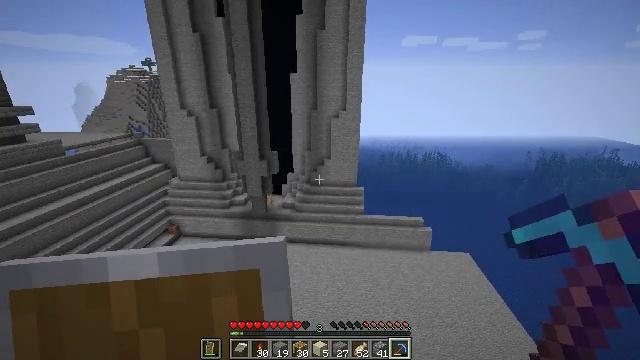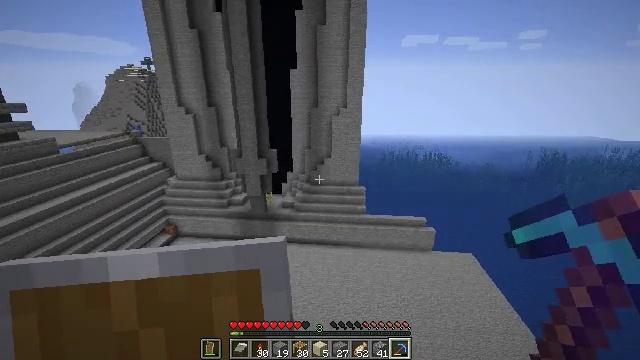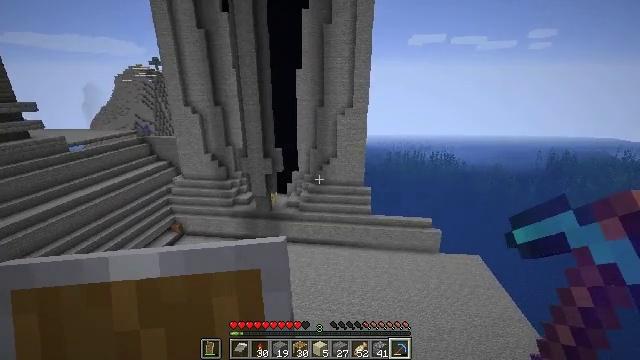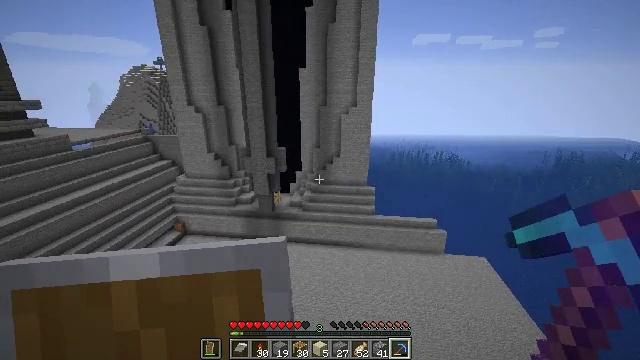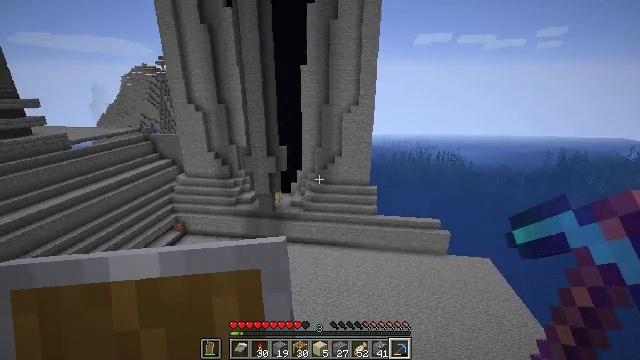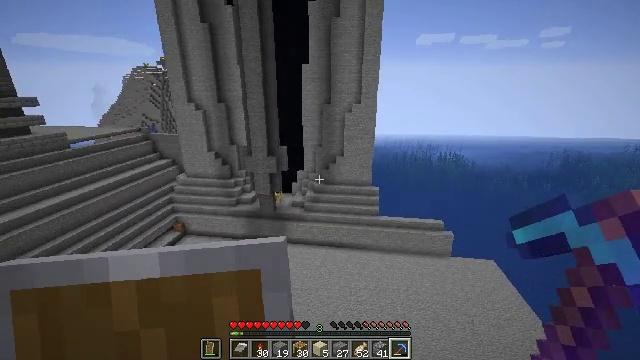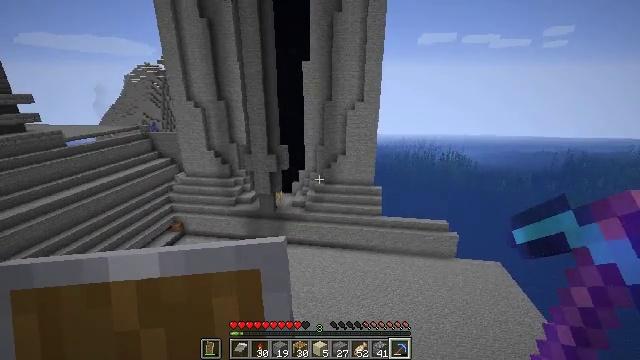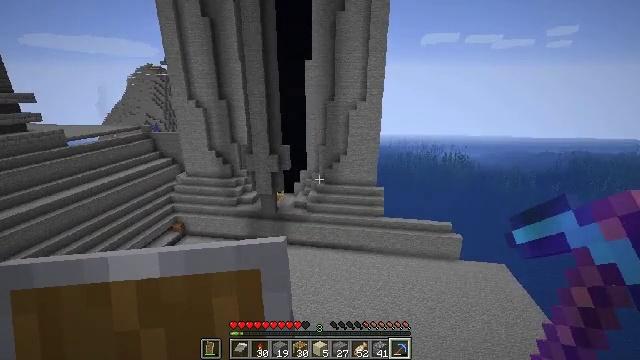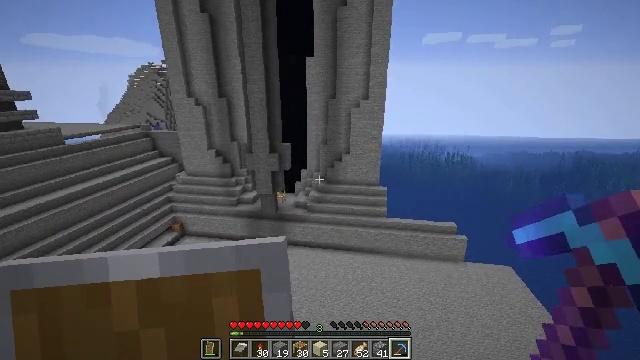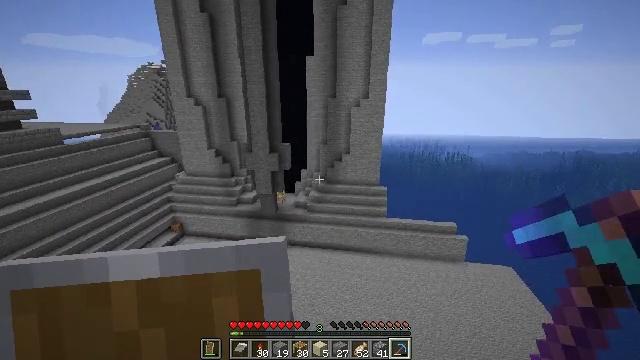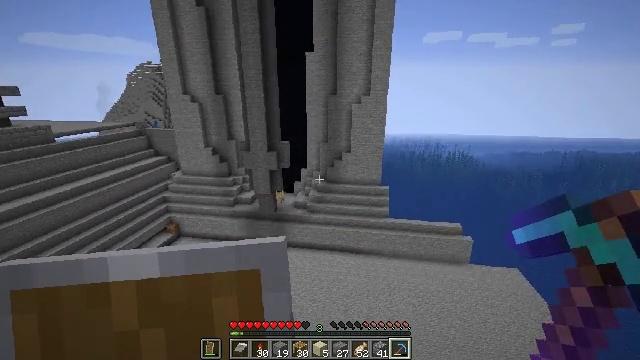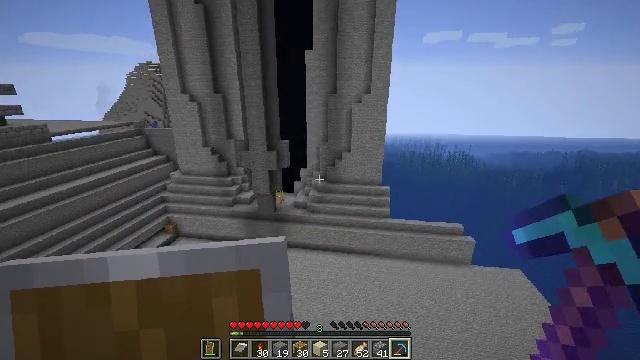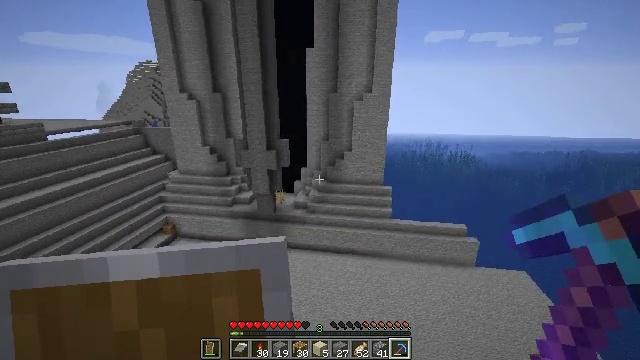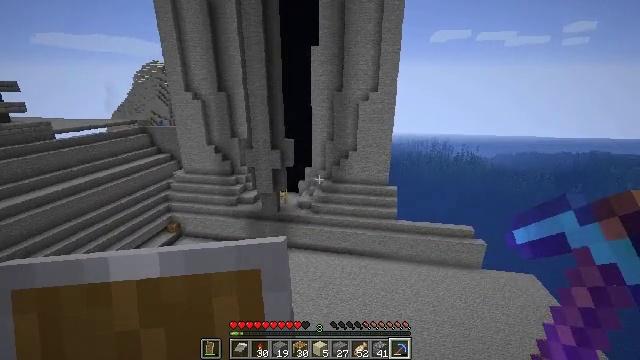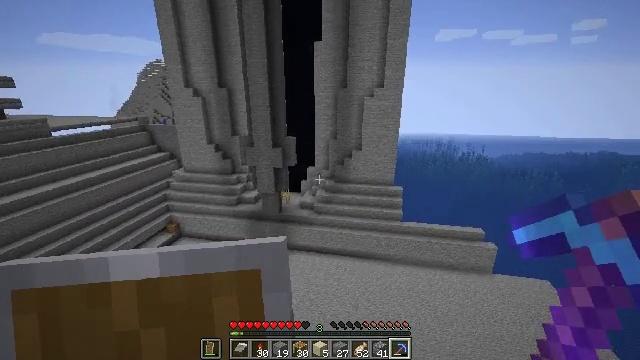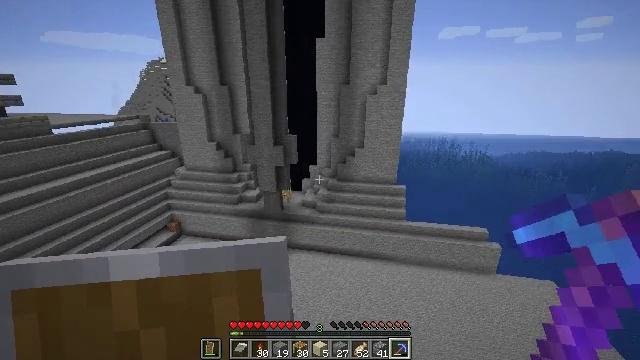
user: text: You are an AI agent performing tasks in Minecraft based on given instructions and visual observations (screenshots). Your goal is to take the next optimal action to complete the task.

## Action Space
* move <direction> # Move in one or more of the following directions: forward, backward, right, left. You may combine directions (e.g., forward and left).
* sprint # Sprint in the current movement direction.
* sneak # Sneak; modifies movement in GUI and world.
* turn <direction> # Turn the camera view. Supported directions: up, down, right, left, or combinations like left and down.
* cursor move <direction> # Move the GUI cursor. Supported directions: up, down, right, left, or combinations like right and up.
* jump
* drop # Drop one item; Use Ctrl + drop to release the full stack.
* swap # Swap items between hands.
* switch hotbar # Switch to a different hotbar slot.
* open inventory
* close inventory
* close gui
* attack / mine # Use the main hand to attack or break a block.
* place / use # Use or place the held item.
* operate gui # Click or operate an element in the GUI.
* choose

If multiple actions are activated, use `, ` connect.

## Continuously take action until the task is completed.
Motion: motion action
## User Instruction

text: Collect scaffolding blocks.
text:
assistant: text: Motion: no_op
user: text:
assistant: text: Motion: turn left
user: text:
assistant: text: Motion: no_op
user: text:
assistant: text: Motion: no_op
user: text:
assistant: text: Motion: no_op
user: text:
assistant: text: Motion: no_op
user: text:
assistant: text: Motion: no_op
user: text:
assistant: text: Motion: no_op
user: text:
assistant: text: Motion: no_op
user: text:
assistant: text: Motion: no_op
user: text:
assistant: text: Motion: no_op
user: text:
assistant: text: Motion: no_op
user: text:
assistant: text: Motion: turn left
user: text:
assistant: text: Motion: no_op
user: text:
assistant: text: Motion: no_op
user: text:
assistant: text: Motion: no_op
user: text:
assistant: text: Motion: no_op
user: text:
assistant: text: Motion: no_op
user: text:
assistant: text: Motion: no_op
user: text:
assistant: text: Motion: no_op
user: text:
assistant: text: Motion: turn left and up
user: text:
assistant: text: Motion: turn up
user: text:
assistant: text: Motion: turn right
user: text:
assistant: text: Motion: no_op
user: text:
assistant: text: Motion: turn left and down
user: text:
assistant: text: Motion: no_op
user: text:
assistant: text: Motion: no_op
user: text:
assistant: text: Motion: turn left
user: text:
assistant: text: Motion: no_op
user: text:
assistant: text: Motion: no_op